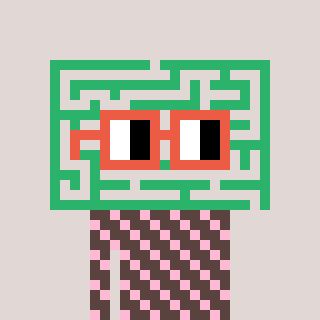
a pixel art character with square orange glasses, a maze-shaped head and a darkbrown-colored body on a warm background